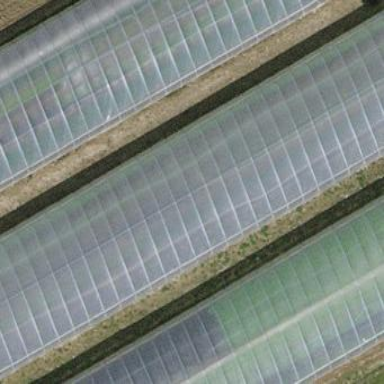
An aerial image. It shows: Area dedicated to greenhouse horticulture.